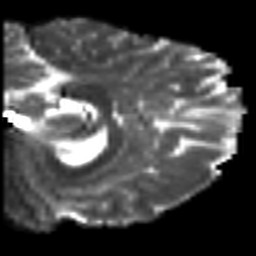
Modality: T2w
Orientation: sagittal
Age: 19
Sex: female
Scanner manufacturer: siemens
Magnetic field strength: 3 T
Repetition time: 7 s
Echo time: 0.0926 s